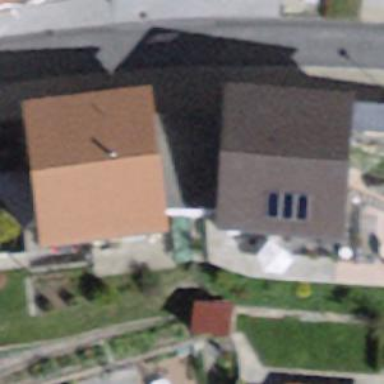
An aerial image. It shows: Gabled building with the roof oriented along its structure.